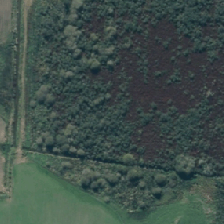
Land cover: herbaceous_freshwater_vege